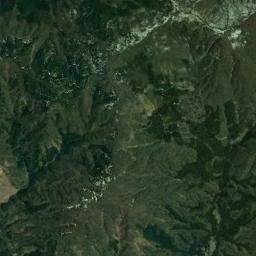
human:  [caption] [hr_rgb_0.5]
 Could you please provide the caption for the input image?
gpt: The mountain is full of green plants with lines of bare land .

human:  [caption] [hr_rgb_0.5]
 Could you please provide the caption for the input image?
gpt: The mountain is covered with grass .

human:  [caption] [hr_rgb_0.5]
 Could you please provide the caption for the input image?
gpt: The folded mountain is covered with dense vegetation .

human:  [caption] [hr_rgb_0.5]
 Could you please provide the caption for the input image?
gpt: This mountain is completely covered by vegetation .

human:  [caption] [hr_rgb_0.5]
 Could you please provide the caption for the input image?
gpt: There are some ravines on the green mountain .